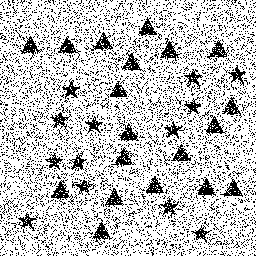
Squares: 0
Triangles: 19
Stars: 13
Total shapes: 32